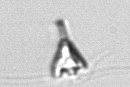
Label: Pyramimonas_longicauda